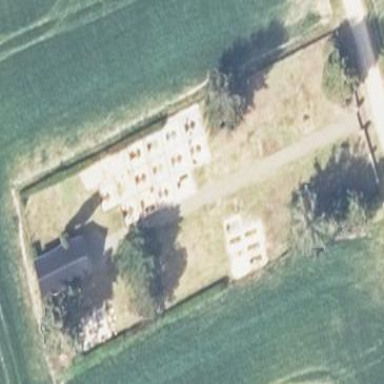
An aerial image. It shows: Cemetery.